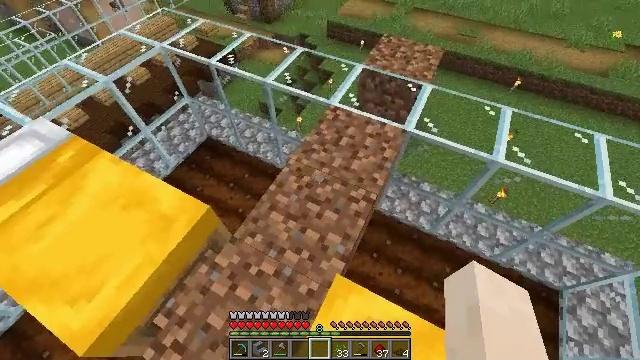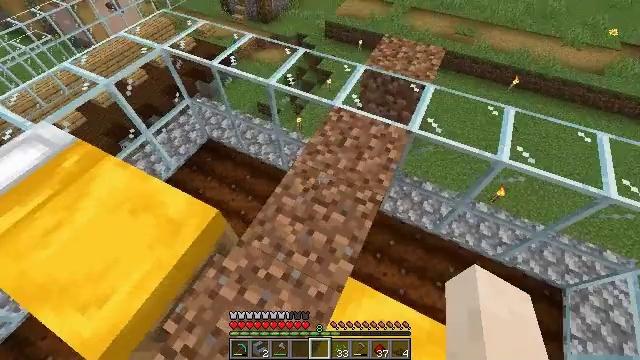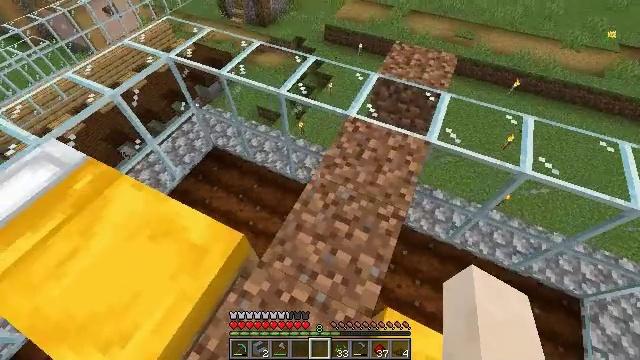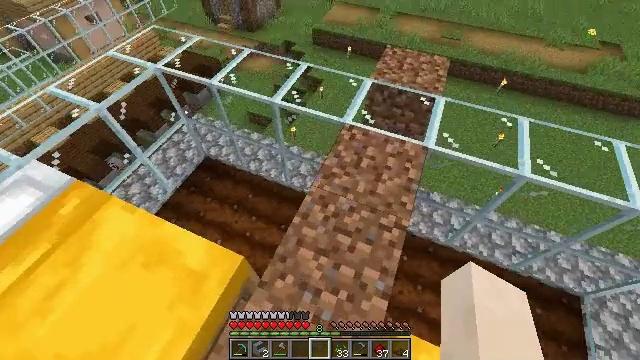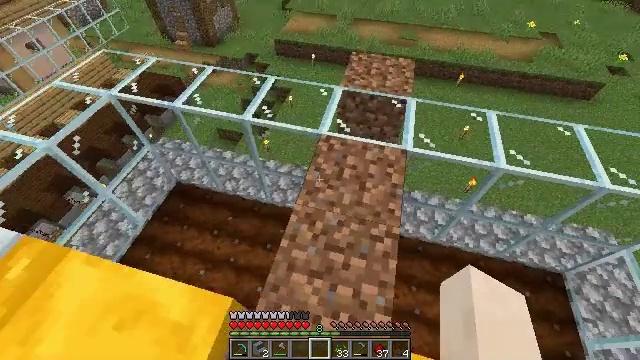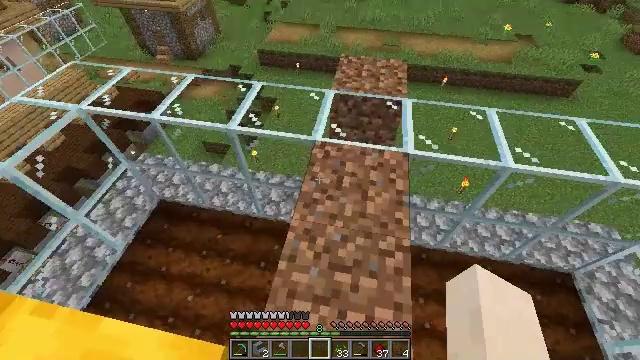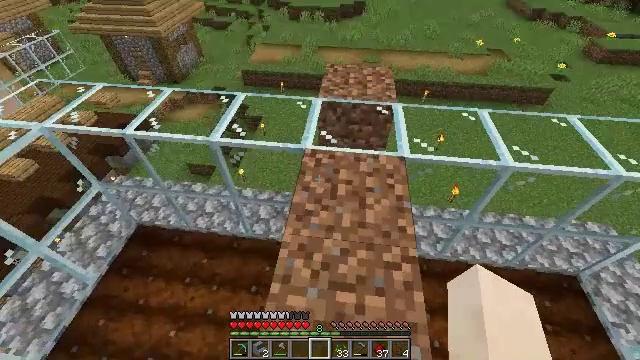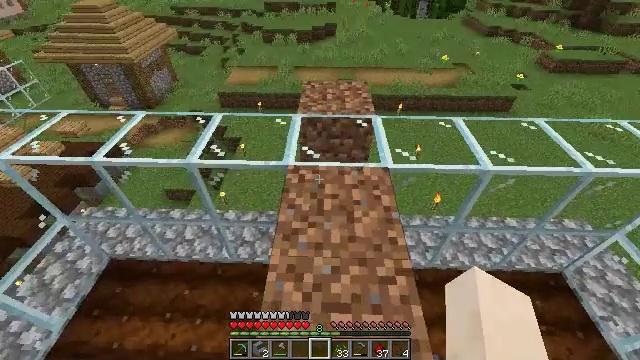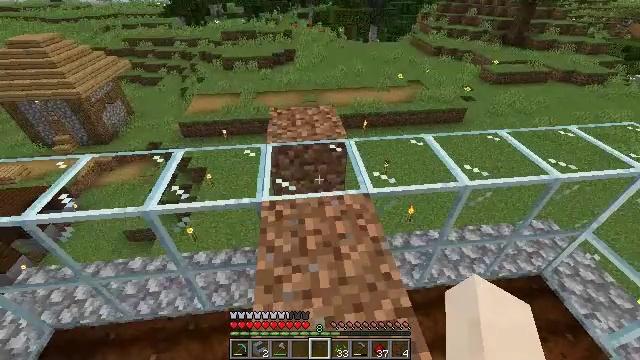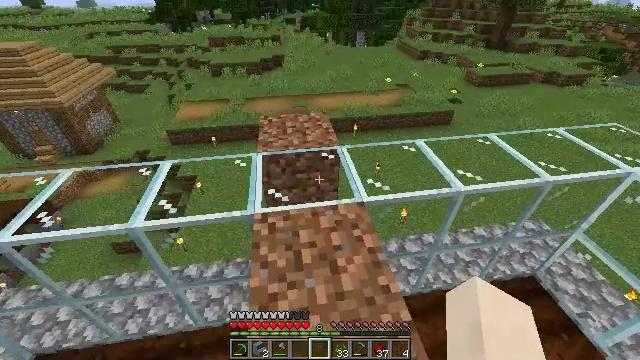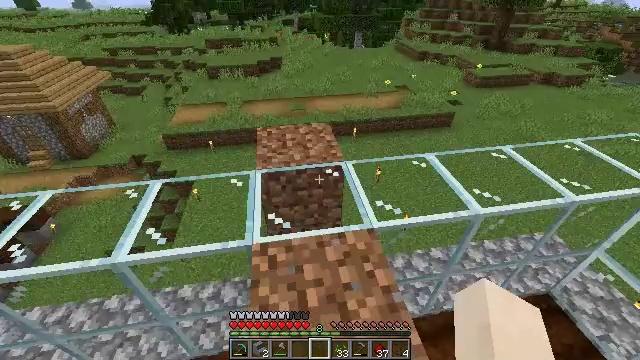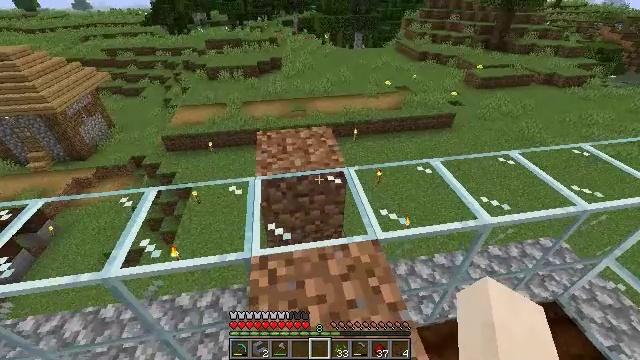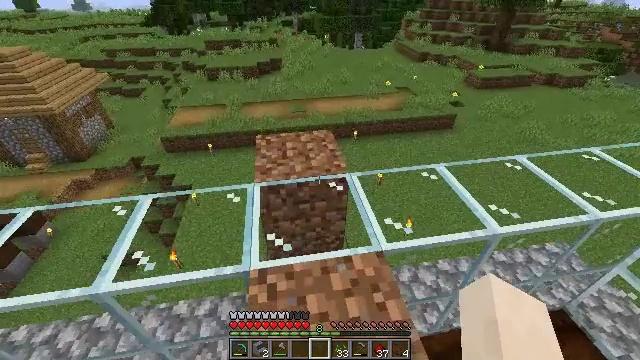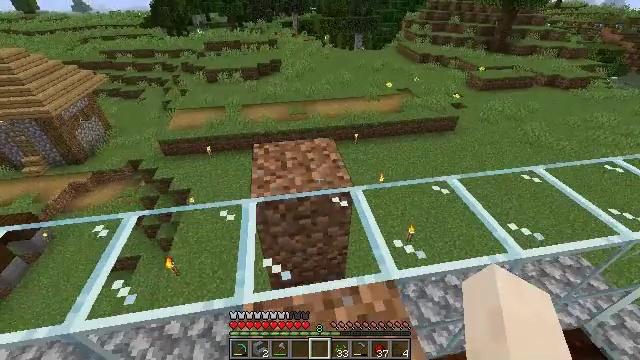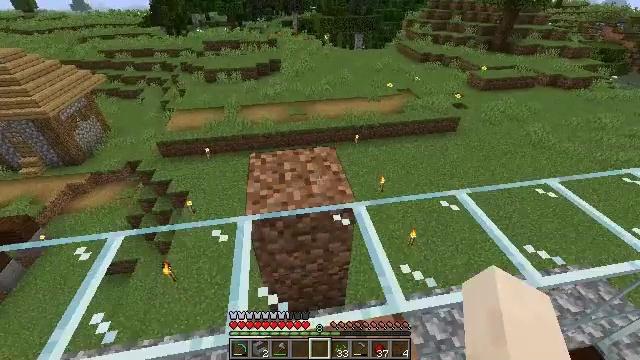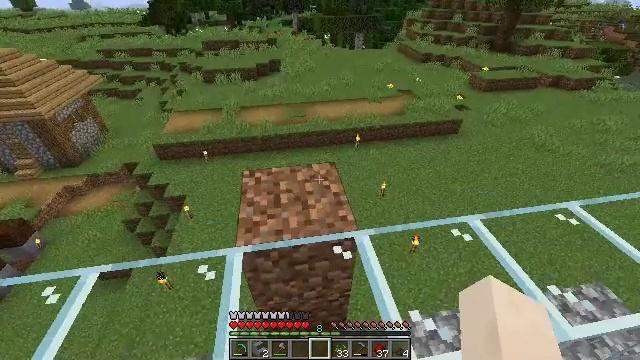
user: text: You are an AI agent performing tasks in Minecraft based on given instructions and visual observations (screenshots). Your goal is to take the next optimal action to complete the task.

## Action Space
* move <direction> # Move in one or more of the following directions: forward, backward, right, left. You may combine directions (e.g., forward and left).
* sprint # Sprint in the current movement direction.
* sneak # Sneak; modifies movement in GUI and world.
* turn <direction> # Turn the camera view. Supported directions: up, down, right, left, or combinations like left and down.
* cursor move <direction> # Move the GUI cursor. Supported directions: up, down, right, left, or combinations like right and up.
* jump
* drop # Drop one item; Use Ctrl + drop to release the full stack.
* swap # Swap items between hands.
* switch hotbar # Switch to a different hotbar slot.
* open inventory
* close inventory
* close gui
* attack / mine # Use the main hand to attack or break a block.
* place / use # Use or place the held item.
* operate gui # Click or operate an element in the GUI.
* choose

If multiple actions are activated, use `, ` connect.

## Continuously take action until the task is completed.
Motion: motion action
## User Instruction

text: Take wooden slabs to craft a composter.
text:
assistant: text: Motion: move forward and move left
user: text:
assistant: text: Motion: move forward and move left
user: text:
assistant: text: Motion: move forward, turn right
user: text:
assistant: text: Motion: move forward, turn right and up
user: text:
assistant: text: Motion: turn right and up
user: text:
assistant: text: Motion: turn right and up
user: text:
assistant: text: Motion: turn right and up
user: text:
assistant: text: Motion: move forward, turn right and up
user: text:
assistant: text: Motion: move forward, turn right
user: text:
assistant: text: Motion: move forward
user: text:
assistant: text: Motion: move forward
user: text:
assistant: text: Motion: move forward
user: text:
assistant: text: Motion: move forward
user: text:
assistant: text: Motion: move forward
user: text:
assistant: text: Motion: move forward
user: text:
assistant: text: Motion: move forward, turn left and down
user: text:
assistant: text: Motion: move forward, turn left and down
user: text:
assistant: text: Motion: move forward, sprint
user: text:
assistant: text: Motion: move forward, sprint
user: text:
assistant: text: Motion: move forward, sprint
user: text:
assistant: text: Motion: move forward, sprint, turn down
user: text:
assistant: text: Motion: move forward, sprint, turn left and down
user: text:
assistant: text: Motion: move forward, sprint, turn left and down
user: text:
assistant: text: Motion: move forward, turn down
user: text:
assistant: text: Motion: move forward, turn down
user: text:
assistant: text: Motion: move forward, turn left and down
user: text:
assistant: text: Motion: move forward
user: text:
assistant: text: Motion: move forward
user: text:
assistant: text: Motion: move forward
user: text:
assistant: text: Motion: move forward, sprint